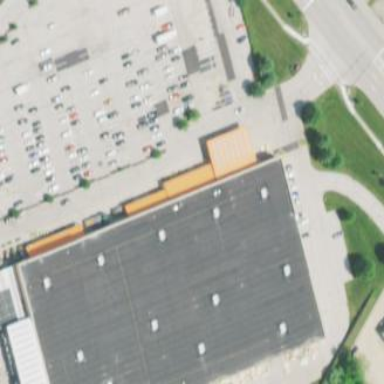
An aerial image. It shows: Retail building.